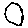
Label: circle